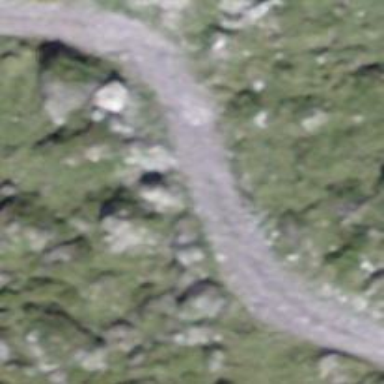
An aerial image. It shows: Rocky track with grade 4 quality.